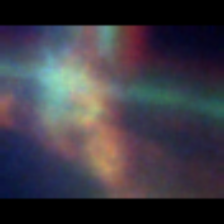
Taxon: Diatom_aggregate
Group: Diatoms